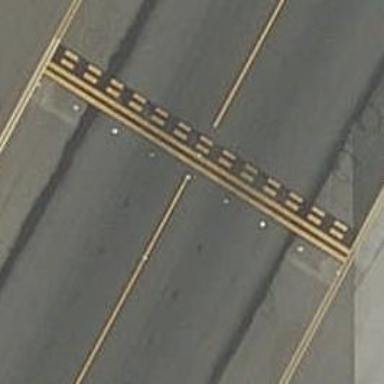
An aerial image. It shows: Runway holding position.